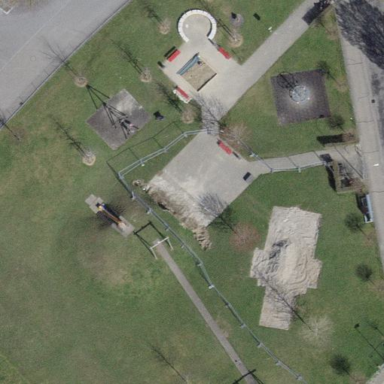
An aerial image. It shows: Playground area for leisure activities on the land.